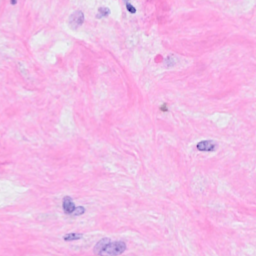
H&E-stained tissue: Breast